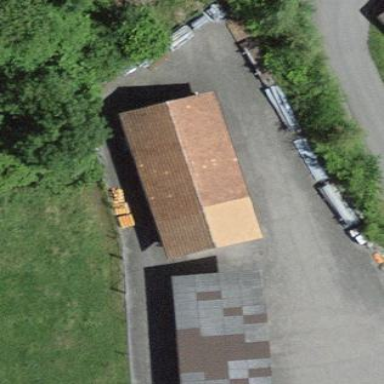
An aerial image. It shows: Rural barn.